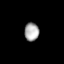
Tissue: lung
Cell type: Endothelial cells
Senescence score: 0.5778
Nuclear area (px): 263
Mean DAPI intensity: 166.795